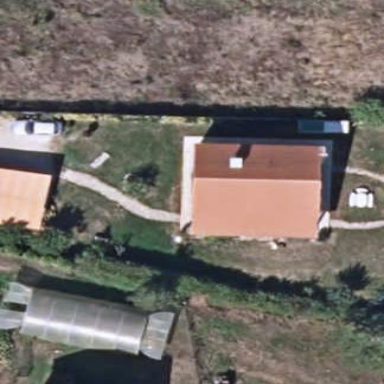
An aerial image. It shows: Simple and straightforward house.